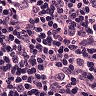
Metastatic tissue present: yes